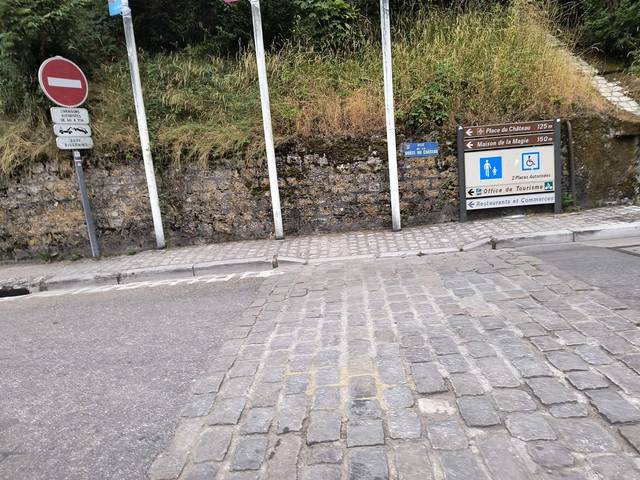
Region: France
Coordinates: 47.586, 1.33